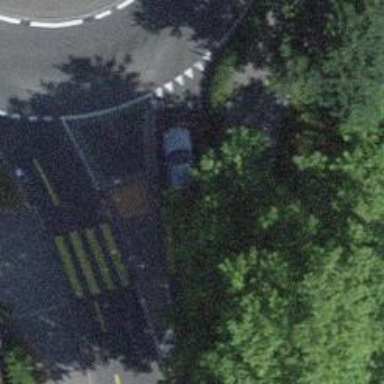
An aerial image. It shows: Uncontrolled zebra crossing with marked island on the road.